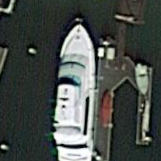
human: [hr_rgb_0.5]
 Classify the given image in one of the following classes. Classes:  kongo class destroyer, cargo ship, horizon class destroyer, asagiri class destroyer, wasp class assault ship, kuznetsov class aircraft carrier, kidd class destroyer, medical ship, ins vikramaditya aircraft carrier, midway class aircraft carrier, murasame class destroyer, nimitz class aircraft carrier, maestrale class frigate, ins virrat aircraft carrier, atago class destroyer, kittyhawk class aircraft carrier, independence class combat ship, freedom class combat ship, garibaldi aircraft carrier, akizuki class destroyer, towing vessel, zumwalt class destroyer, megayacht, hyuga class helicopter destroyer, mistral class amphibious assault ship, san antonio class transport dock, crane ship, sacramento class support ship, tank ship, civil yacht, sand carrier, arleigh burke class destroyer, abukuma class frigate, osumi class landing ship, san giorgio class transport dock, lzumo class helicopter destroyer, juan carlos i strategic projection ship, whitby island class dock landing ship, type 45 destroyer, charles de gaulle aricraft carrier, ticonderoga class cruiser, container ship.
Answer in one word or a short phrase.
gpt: Civil yacht